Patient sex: M
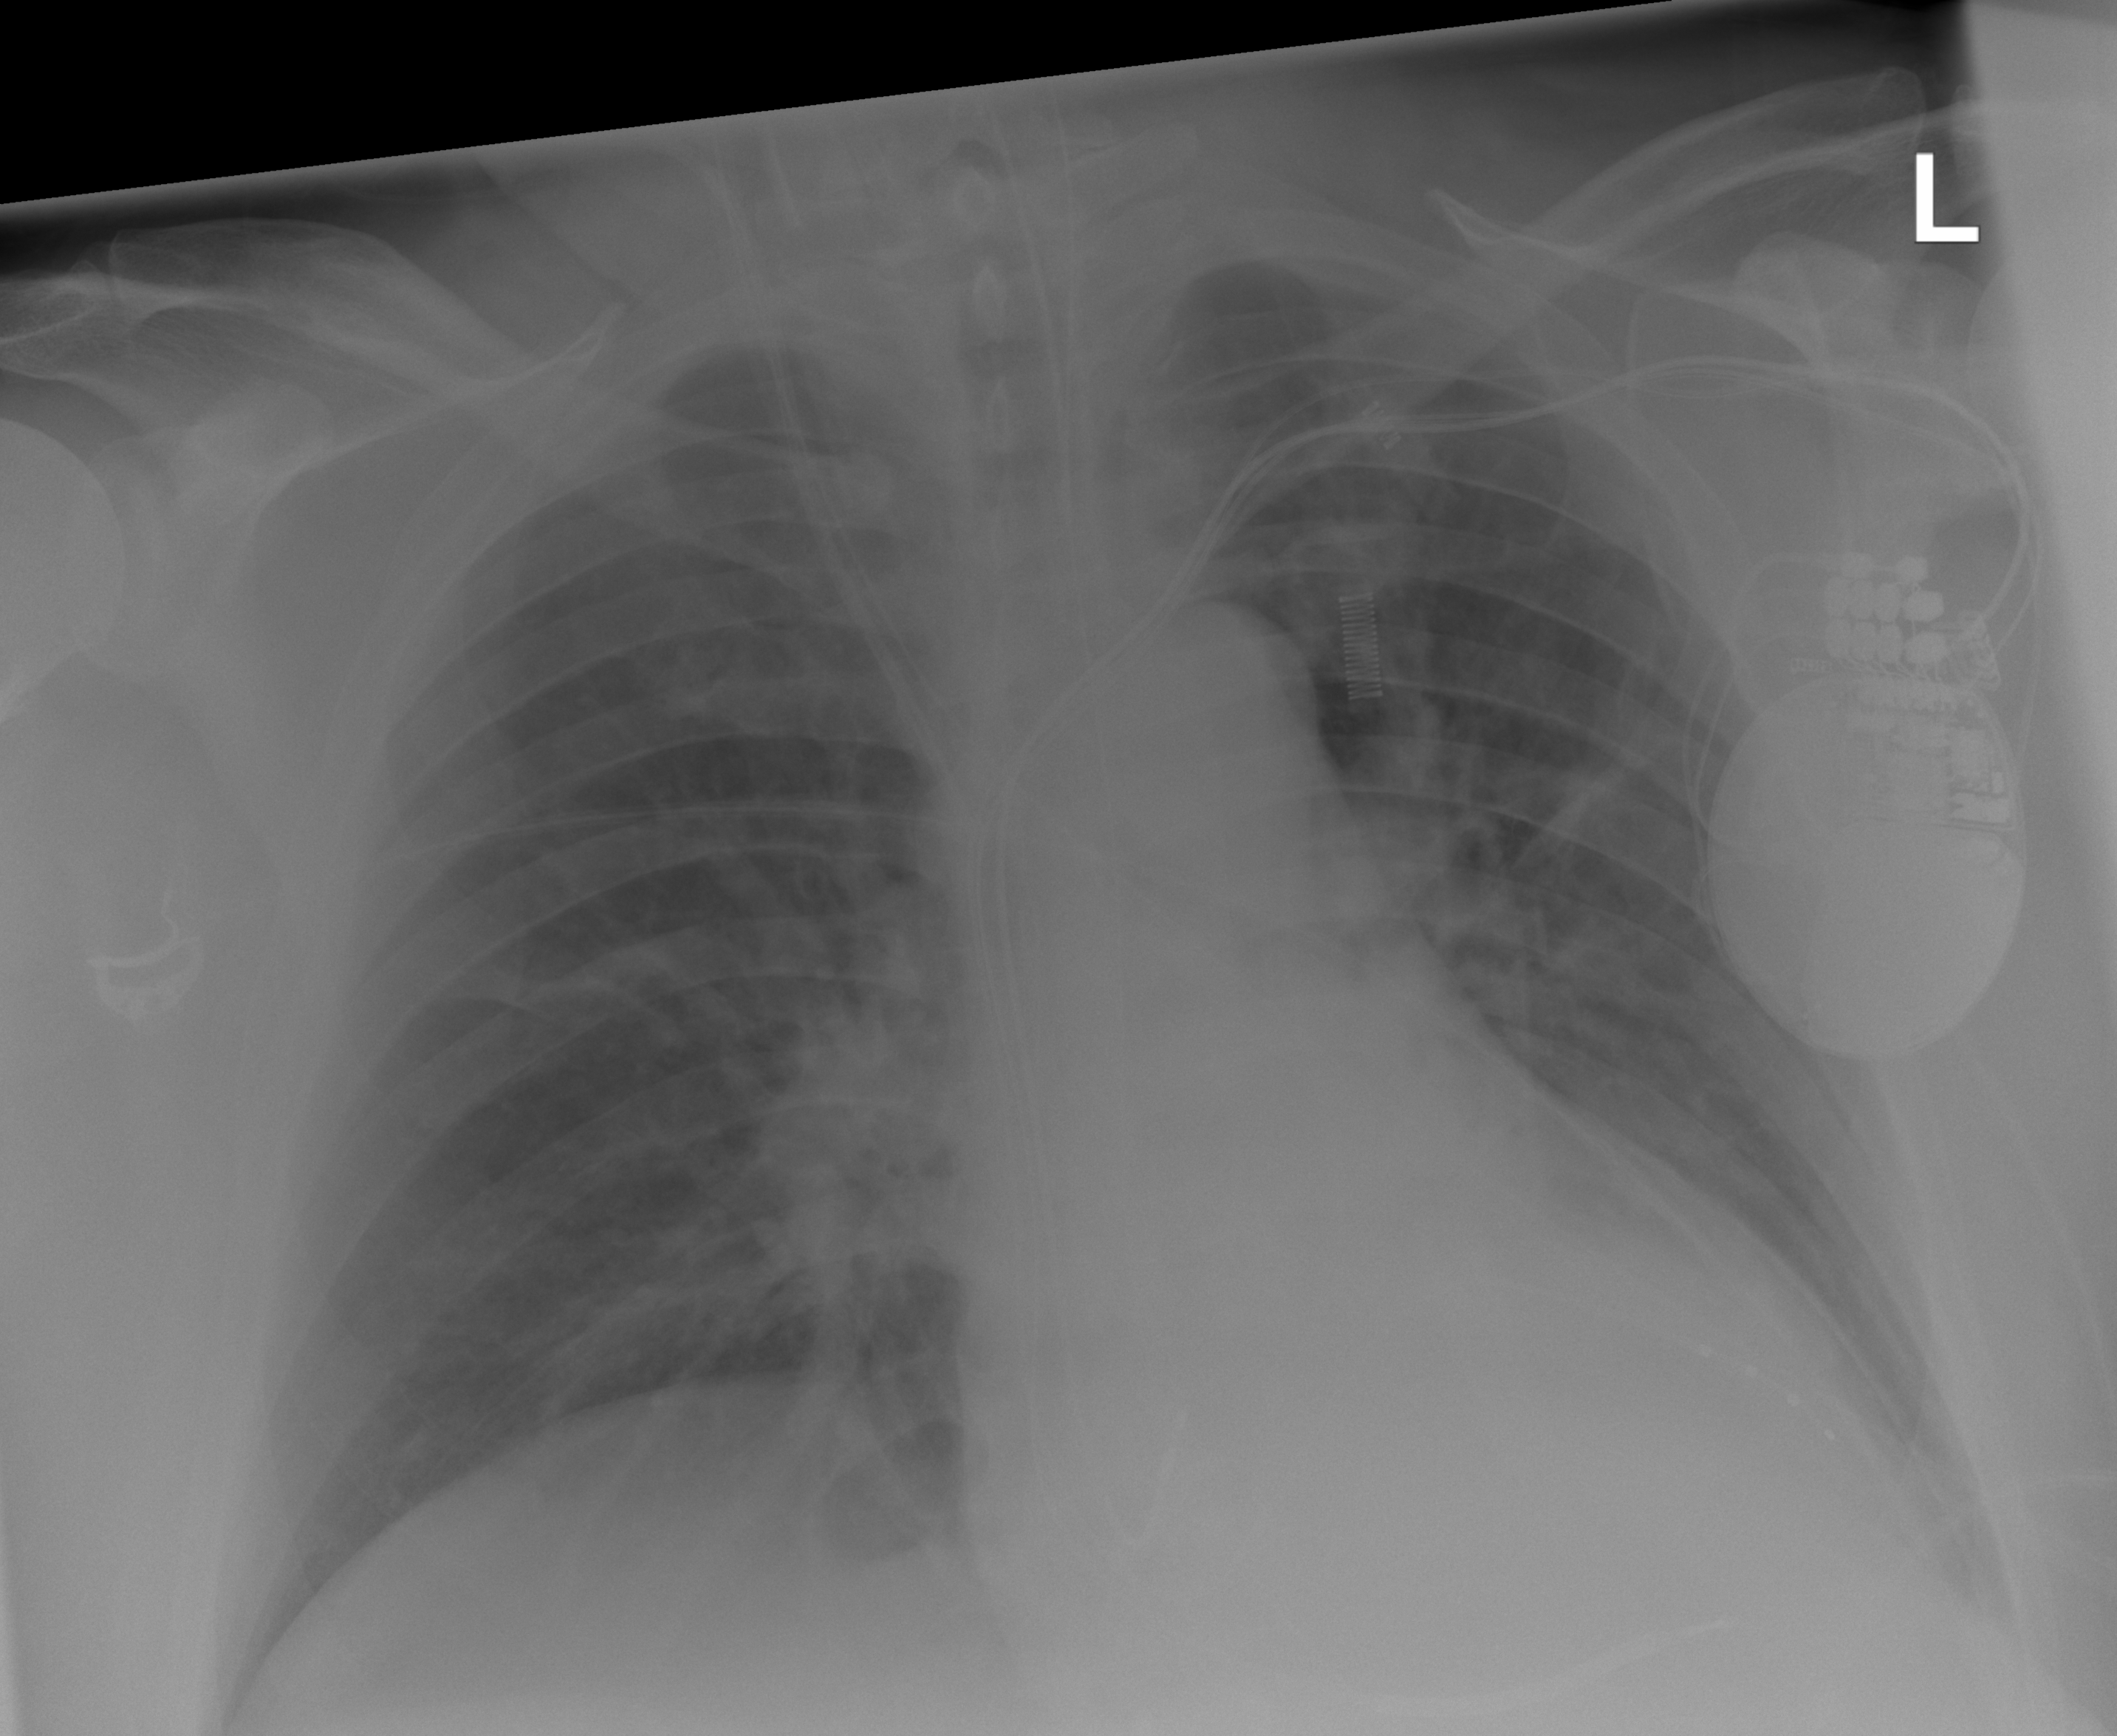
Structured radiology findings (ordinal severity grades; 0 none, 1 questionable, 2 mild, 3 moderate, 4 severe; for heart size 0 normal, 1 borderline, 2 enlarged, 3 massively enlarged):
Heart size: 2
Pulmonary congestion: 2
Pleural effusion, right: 0
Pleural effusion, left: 0
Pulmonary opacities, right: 0
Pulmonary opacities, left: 0
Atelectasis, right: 0
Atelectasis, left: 2